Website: lowes
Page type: receipt
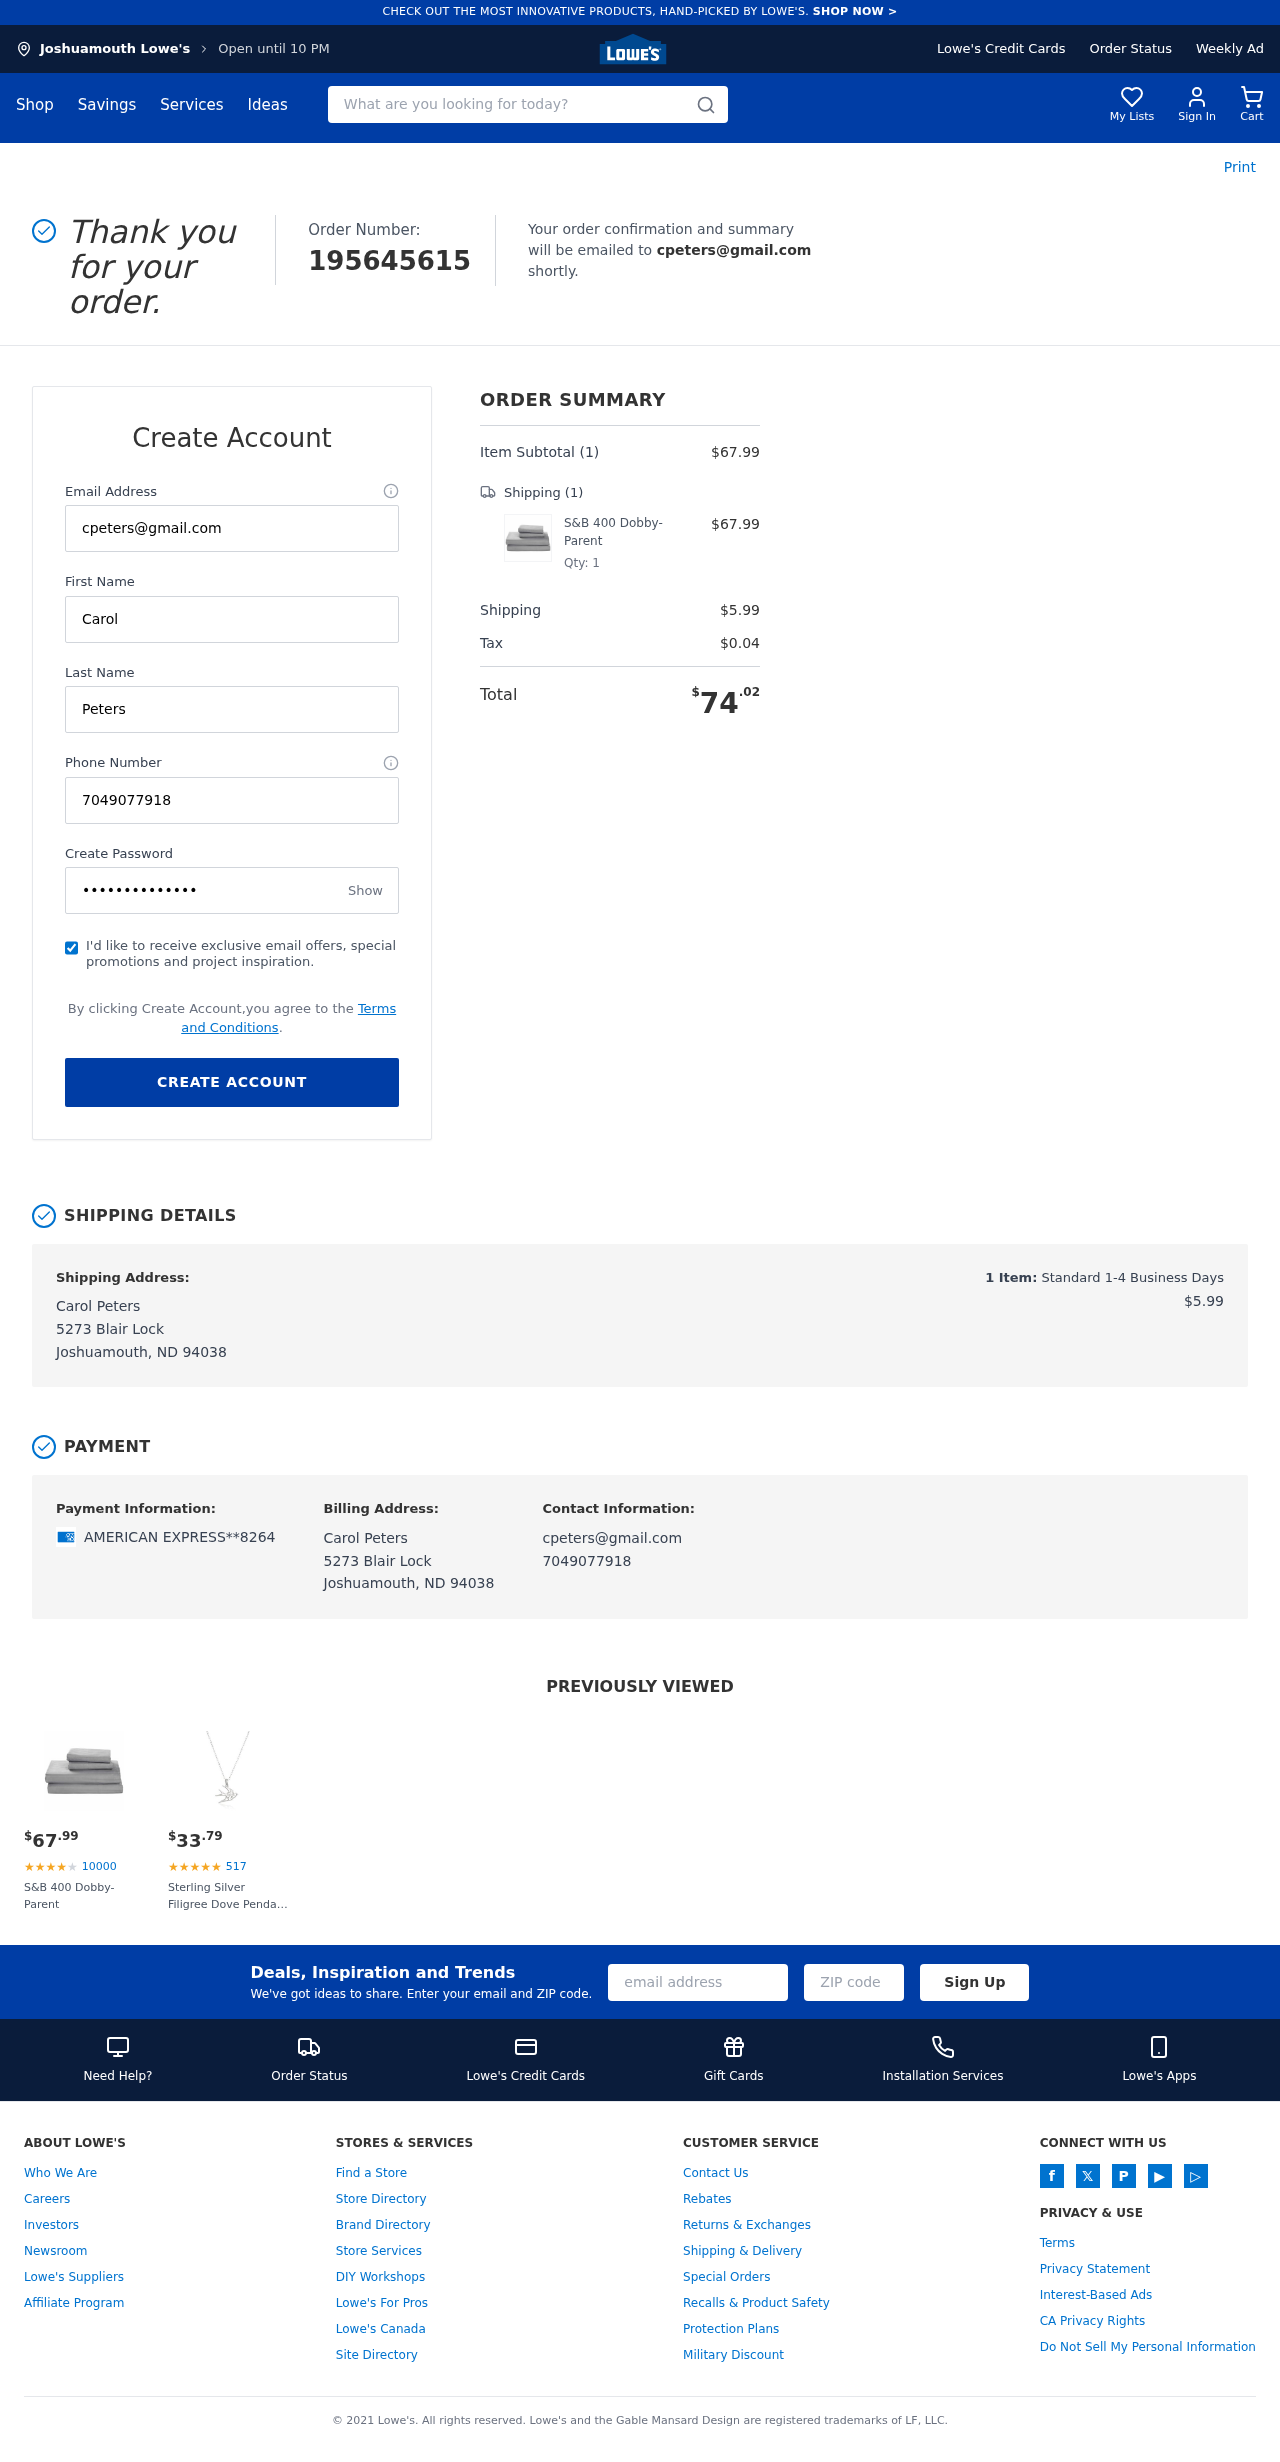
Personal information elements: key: PII_CARD_LAST4
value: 8264
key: PII_CARD_TYPE
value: AMERICAN EXPRESS
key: PII_CITY
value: Joshuamouth
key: PII_EMAIL
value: cpeters@gmail.com
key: PII_FULLNAME
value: Carol Peters
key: PII_PHONE
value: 7049077918
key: PII_STREET
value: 5273 Blair Lock
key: PII_FIRSTNAME
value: Carol
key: PII_LASTNAME
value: Peters
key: PII_CITY_STATE_ZIP
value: Joshuamouth, ND 94038
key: PII_FULLNAME2
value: Carol Peters
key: PII_FULLNAME3
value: Carol Peters
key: PII_FIRSTNAME2
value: Carol
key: PII_FIRSTNAME3
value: Carol
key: PII_LASTNAME2
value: Peters
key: PII_LASTNAME3
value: Peters
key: PII_FIRSTNAME_DERIVED
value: Carol
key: PII_LASTNAME_DERIVED
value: Peters
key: PII_FULLNAME_DERIVED
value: Carol Peters
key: PII_NAME_FULL_DERIVED
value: Carol Peters
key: PII_POSTCODE
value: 94038
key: PII_STATE_ABBR
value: ND
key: PII_POSTCODE_FULL
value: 94038
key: PII_CITY_STATE
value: Joshuamouth, ND
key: PII_POSTCODE_NUMERIC
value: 94038
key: PII_EMAIL2
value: cpeters@gmail.com
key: PII_EMAIL3
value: cpeters@gmail.com
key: PII_PHONE_LINE
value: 7918
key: PII_PHONE_SUFFIX
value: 7918
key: PII_PHONE2
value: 7049077918
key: PII_PHONE3
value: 7049077918
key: PII_PHONE_NUMERIC
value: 7049077918
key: PII_PHONE_LINE_NUMERIC
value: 7918
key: PII_PHONE_SUFFIX_NUMERIC
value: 7918
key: PII_PHONE2_NUMERIC
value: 7049077918
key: PII_PHONE3_NUMERIC
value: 7049077918
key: PII_PHONE_DIGITS
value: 7049077918
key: PII_PHONE_LAST4
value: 7918
Product elements: key: PRODUCT1_NAME
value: S&B 400 Dobby-Parent
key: PRODUCT1_PRICE
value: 67.99
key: PRODUCT1_QUANTITY
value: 1
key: PRODUCT2_NAME
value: Sterling Silver Filigree Dove Pendant Necklace, 18"
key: PRODUCT2_NUM_RATINGS
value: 517
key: PRODUCT2_PRICE
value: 33.79
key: PRODUCT1_PRICE2
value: $67.99
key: PRODUCT1_RATING2
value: ★
★
★
★
★
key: PRODUCT1_NUM_RATINGS2
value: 10000
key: PRODUCT1_NAME2
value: S&B 400 Dobby-Parent
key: PRODUCT2_RATING
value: ★
★
★
★
★
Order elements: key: ORDER_ID
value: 195645615
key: ORDER_NUM_ITEMS
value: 1
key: ORDER_SUBTOTAL
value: $67.99
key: ORDER_NUM_ITEMS2
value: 1
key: ORDER_SHIPPING_COST
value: $5.99
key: ORDER_TAX
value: $0.04
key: ORDER_TOTAL
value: $74.02
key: ORDER_NUM_ITEMS3
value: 1
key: ORDER_SHIPPING_COST2
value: $5.99
Search elements: key: HEADER_SEARCH
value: What are you looking for today?